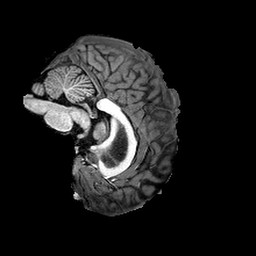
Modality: T1w
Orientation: sagittal